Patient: sex M, age 71
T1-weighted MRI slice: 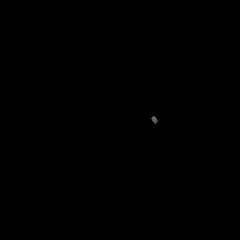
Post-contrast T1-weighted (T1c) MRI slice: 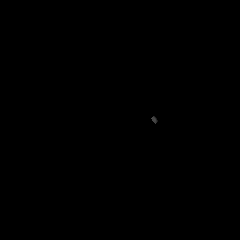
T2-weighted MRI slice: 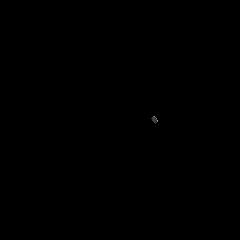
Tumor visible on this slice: no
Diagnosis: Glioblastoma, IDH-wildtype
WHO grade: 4